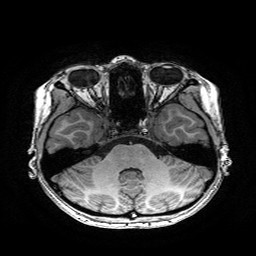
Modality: T1w
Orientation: coronal
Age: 19
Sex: female
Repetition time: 0.0077 s
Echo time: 0.0034 s